Field crop: maize
Growth stage: 1
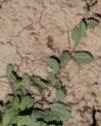
Species: convolvulus